Question: I've been trying to create simple diffuse lighting shader for Android using OpenGL ES 2.0 and getting knowledge from OpenGL 4.0 Shading language cookbook but it doesn't tell much about normal matrix and I am pretty sure the problem comes from it because the "model" I've been using is working perfectly in WebGL where I can use that nice glMatrix lib that I can't find for Java.
I am not sure how can I get normal matrix from model view matrix but I read its just transpose of inverted 3x3 piece of modelview matrix, too bad Android Matrix class only lets you work with 4x4 matrices(right?) so I've been splitting the matrix up in the shader which is probably where I go wrong.
So what I do is simply this:
'''
float[] nMatrix = new float[4 * 4];
Matrix.invertM(nMatrix, 0, mvMatrix, 0);
Matrix.transposeM(nMatrix, 0, nMatrix, 0);
glUniformMatrix4fv(shader.getUniformPointer("nMatrix"), 1, false, nMatrix, 0);
'''
and then at my vertex shader I do this:
'''
tNorm = normalize(mat3(nMatrix) * vNormal).xyz;
'''
and the rest of the code is basically from the book and the results are below

As you can see some sides of the cube are compeltely dark, and I am sure I got all the normals even thought I don't know any Android GL debugger, but if you know one, feel free to tell me about it.
So the question is, how can I properly get the normal matrix from my modelview matrix?
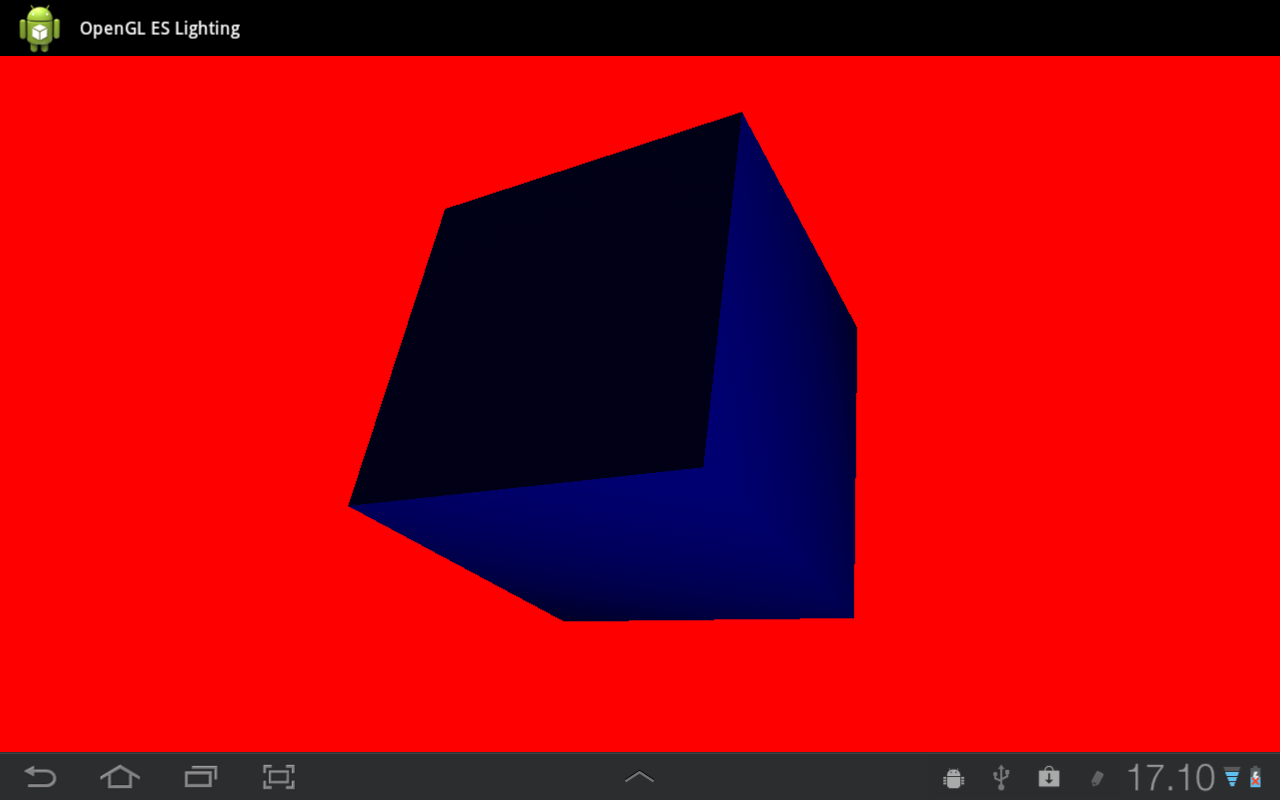
Answer: I don't where you could find a Matrix library in Java to help you with this.
But, as long as your modelView matrix does not contain scales, you can safely use your modelView matrix instead of the normalMatrix.
This could help you get started and make sure that your problem is not hidden elsewhere.